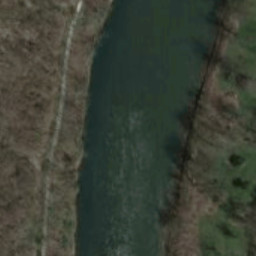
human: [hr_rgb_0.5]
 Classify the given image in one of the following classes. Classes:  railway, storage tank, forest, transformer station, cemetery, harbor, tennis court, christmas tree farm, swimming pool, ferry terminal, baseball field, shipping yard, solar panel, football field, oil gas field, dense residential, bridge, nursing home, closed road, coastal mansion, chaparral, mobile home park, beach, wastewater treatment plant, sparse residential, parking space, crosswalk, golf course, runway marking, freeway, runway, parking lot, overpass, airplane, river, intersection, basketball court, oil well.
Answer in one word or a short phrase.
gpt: river